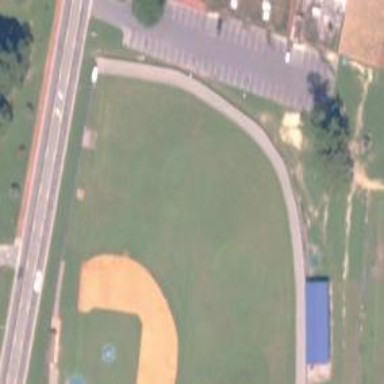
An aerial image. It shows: Baseball pitch for leisure land activities.